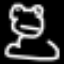
Label: frog